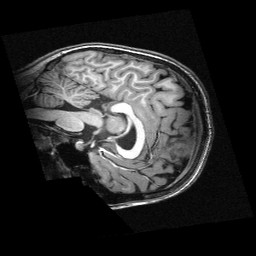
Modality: T1w
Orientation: sagittal
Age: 13
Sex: female
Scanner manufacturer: siemens
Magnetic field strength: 3 T
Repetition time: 2.3 s
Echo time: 0.00336 s